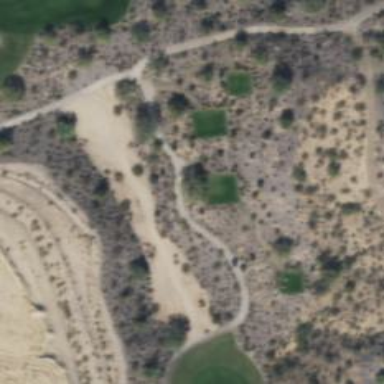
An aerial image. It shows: Path used for both walking and golf.